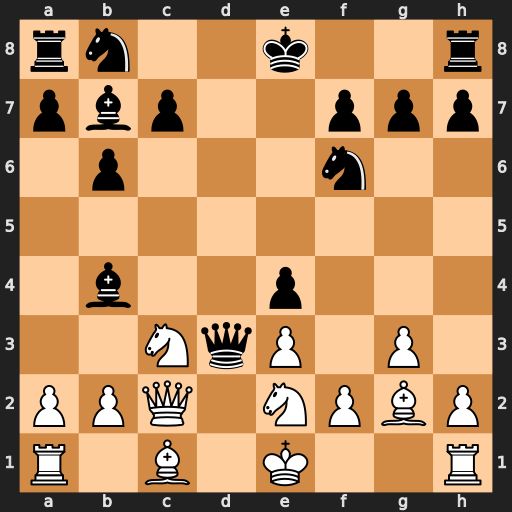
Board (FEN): rn2k2r/pbp2ppp/1p3n2/8/1b2p3/2NqP1P1/PPQ1NPBP/R1B1K2R
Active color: w
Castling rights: KQkq
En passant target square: -
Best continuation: Qxd3 exd3 Bxb7